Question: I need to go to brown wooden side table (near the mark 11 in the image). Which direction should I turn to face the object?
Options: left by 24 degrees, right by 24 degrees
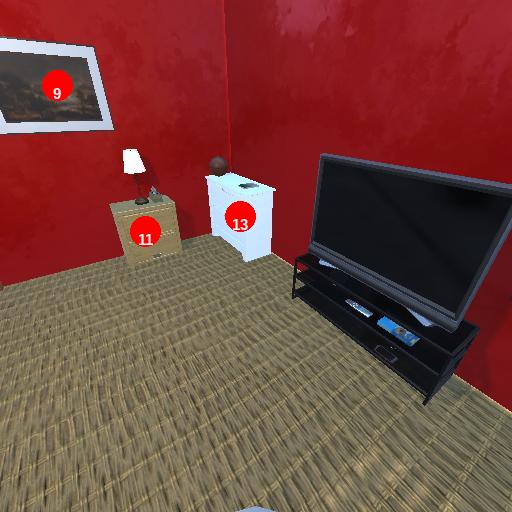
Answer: left by 24 degrees